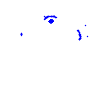
Particle: pion